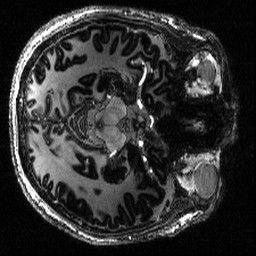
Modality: MP2RAGE
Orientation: axial
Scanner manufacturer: siemens
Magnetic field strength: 6.98 T
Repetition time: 4.75 s
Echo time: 0.00277 s